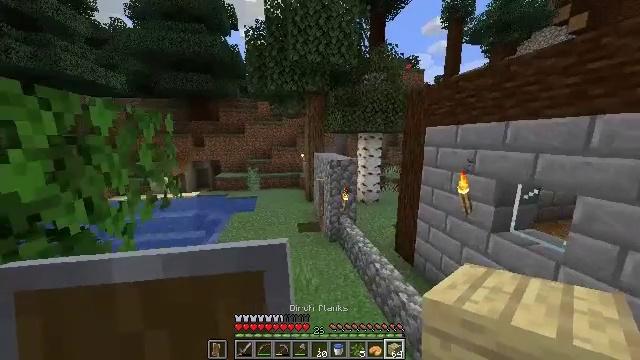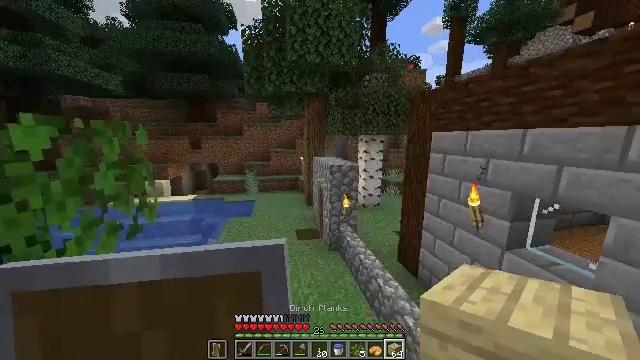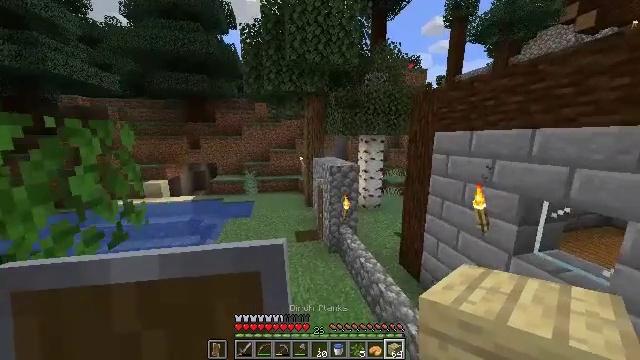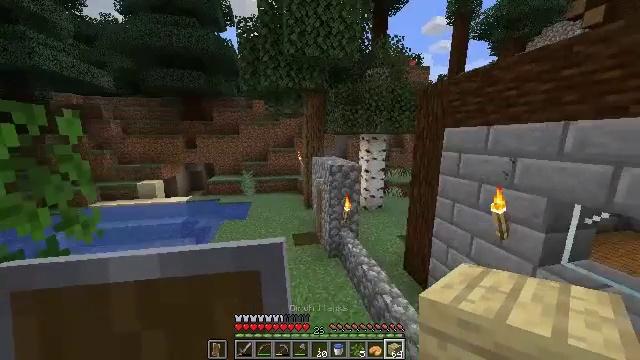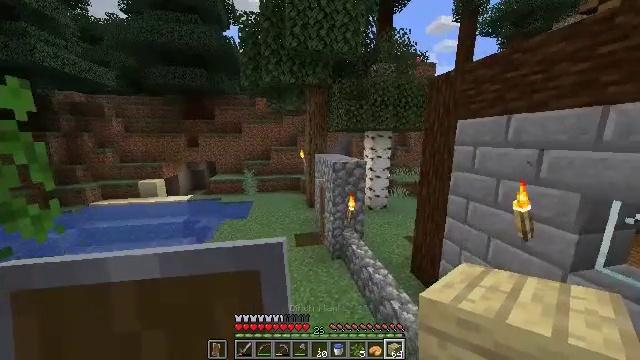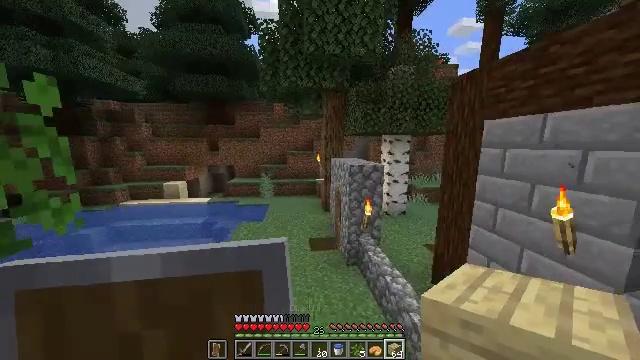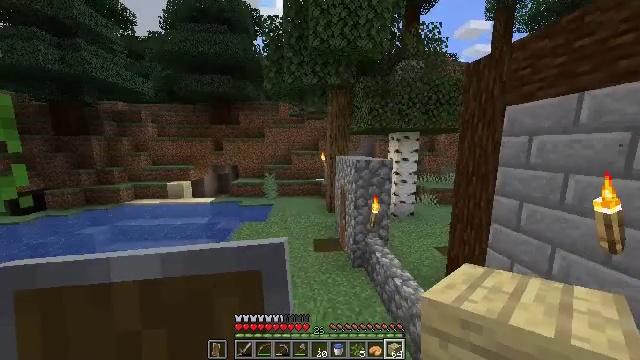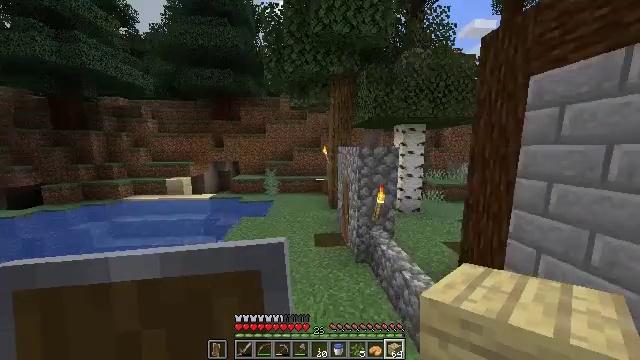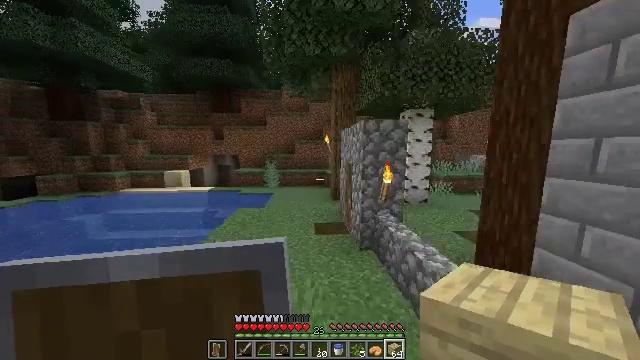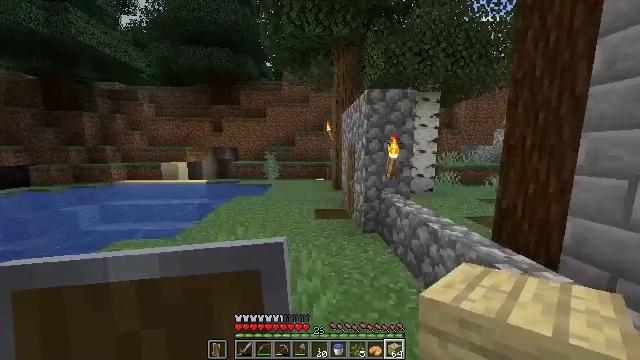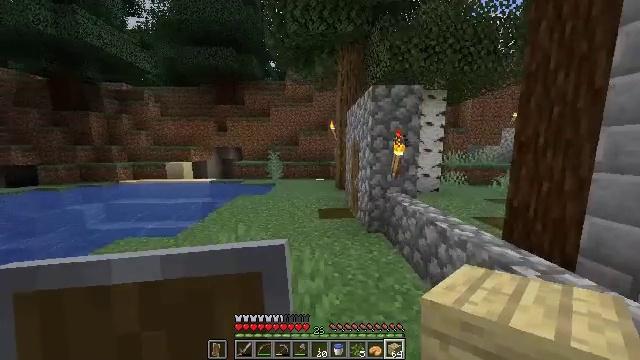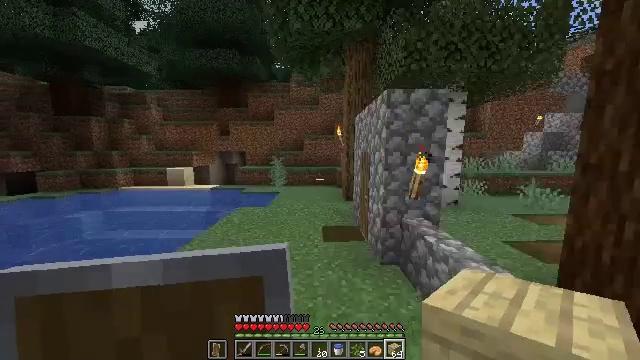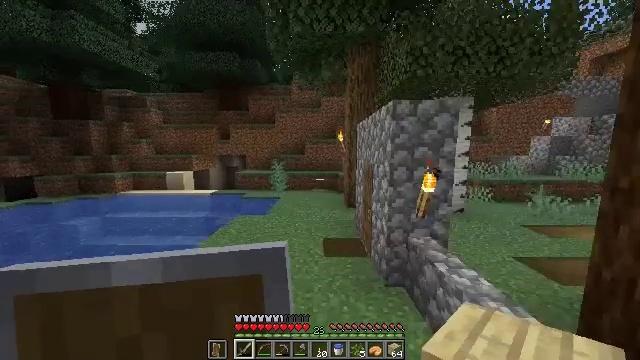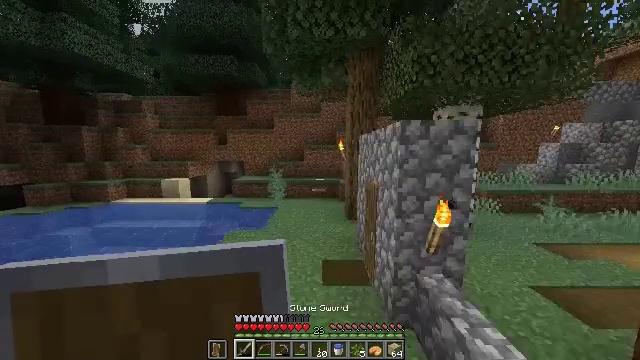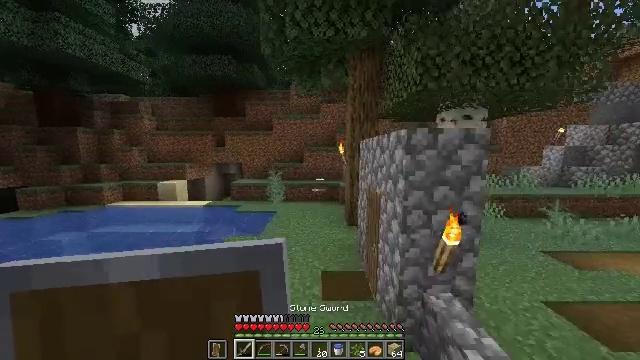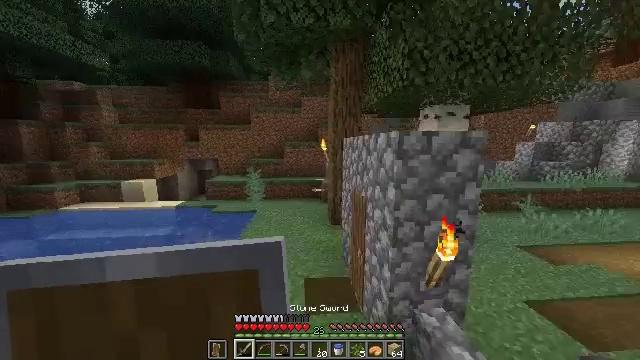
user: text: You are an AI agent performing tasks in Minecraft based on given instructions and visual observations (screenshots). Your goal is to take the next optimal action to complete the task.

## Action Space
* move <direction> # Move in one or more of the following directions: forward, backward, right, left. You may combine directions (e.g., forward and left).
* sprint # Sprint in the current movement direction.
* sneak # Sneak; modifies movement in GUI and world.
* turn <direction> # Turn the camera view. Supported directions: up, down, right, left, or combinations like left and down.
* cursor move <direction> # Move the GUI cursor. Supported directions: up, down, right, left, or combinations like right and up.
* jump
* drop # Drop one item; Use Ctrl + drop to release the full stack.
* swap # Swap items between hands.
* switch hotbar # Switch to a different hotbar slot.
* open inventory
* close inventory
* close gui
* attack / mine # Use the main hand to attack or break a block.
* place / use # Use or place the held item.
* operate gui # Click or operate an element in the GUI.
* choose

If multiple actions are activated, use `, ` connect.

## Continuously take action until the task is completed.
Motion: motion action
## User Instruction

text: Break the existing birch planks.
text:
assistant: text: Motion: move forward
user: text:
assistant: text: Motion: move forward
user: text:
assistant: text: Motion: move forward
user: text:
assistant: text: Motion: move forward
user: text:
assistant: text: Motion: move forward, turn left and up
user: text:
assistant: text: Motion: move forward, turn left
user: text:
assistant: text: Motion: move forward
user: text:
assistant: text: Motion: move forward
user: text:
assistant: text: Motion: move forward
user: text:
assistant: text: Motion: move forward, turn left
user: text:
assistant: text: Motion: move forward, turn left, jump
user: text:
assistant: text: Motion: move forward, jump, switch to hotbar 1
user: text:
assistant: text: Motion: move forward, switch to hotbar 1
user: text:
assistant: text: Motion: move forward
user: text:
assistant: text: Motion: move forward, turn right and down
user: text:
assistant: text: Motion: move forward and move left, turn right and down
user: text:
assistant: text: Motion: move forward and move left, turn right and down
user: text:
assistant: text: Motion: move forward and move left, turn right and down
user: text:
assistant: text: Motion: move forward and move left
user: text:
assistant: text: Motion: move forward and move left
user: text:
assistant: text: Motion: move forward and move left
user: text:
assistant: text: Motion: move forward, use / place
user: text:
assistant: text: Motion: move forward, turn right and up, use / place
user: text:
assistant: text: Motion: move forward, turn right and up
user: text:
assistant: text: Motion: move forward
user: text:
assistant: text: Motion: move forward, turn right and up
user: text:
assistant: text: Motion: move forward, turn right and up
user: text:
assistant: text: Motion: move forward, turn right and up
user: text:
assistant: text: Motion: move forward and move right, turn right
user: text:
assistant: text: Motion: move forward and move right